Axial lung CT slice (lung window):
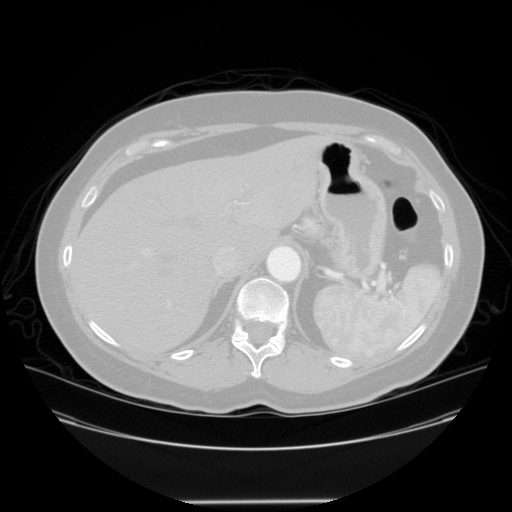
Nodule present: no